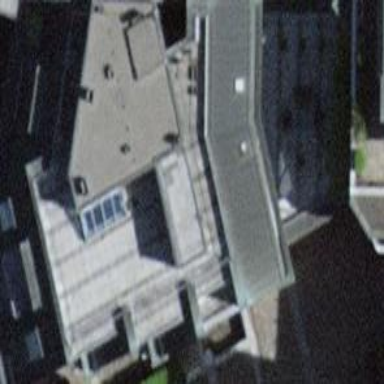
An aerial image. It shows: Skillion roof apartments building.